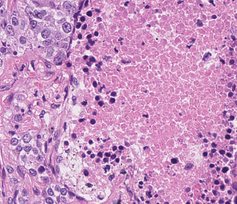
Tumor epithelial tissue: yes
Tumor-associated stroma tissue: yes
Normal tissue: no